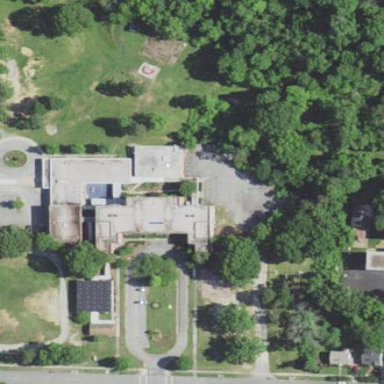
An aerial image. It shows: School building.